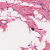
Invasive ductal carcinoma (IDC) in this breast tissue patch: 0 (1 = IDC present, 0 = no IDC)